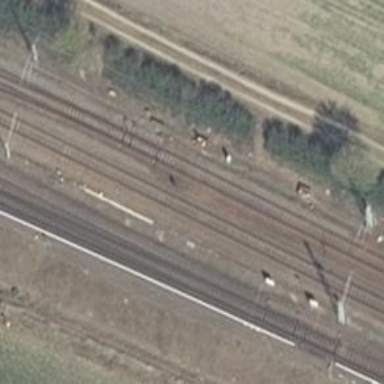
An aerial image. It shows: Railway switch with the turnout on the left side.